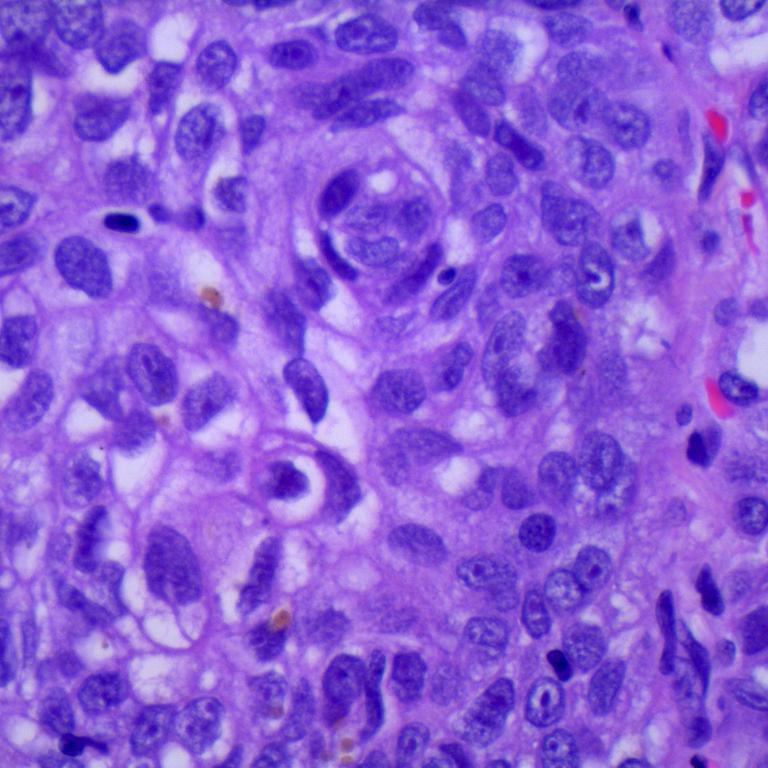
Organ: lung
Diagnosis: squamous carcinomas